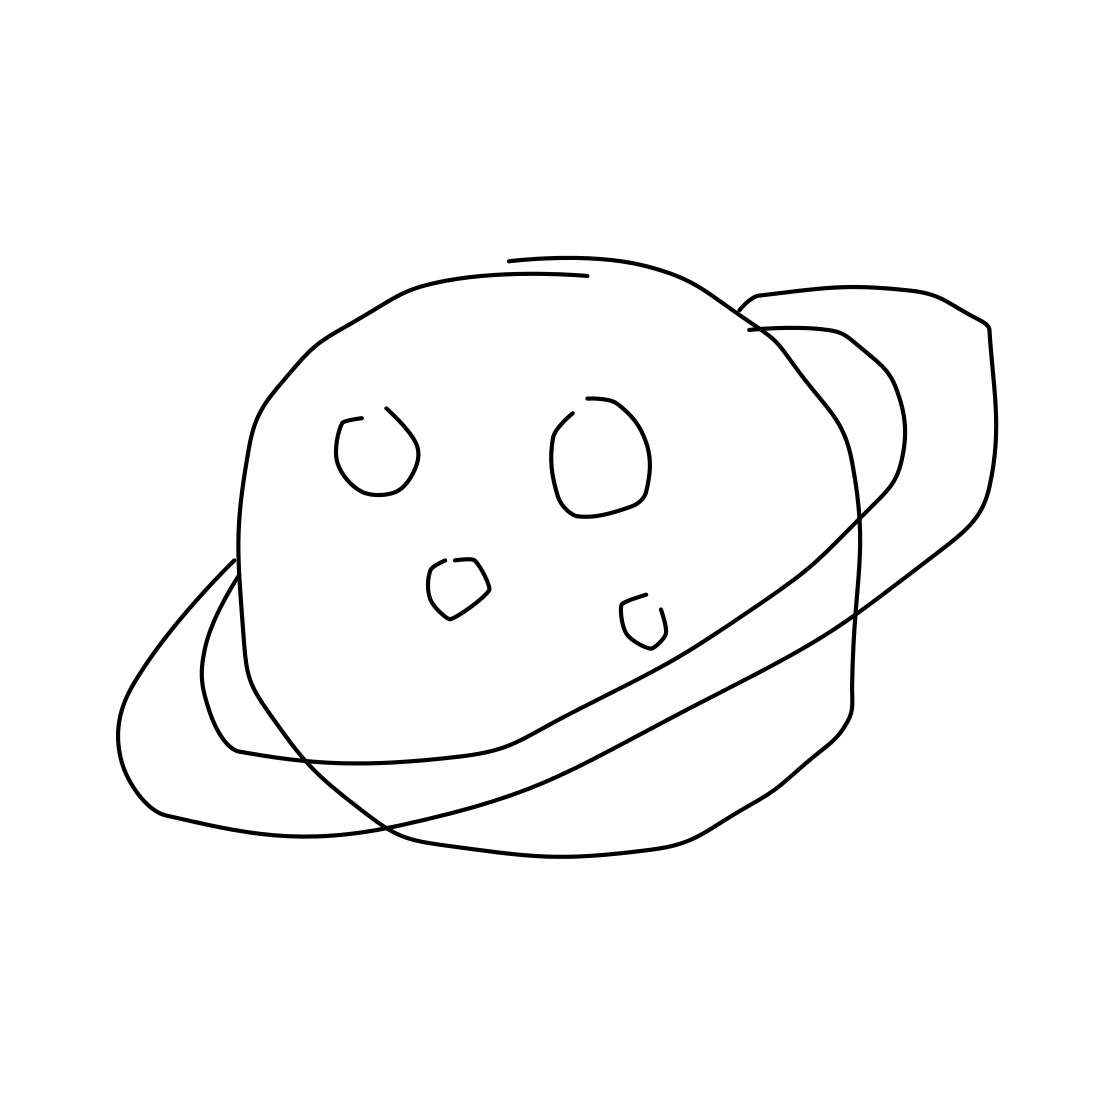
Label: flying saucer